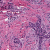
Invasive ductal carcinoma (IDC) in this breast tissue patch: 1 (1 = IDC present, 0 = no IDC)